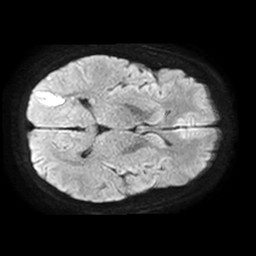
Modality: TRACE
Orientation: axial
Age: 46
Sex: female
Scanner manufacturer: philips
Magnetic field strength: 1.5 T
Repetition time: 3.4 s
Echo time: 0.06922 s